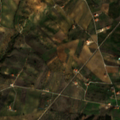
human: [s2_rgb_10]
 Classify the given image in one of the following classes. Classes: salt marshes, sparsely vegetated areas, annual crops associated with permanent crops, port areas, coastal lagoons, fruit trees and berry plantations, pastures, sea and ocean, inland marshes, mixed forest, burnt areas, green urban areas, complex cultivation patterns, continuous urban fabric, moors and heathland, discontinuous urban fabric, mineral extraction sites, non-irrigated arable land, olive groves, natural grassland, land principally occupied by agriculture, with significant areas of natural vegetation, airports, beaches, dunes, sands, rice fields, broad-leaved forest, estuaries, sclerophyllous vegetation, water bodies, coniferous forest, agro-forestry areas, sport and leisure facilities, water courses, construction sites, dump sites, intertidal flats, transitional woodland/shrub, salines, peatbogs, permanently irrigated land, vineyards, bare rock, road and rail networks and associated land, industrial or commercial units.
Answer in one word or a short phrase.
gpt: olive groves, complex cultivation patterns, land principally occupied by agriculture, with significant areas of natural vegetation, broad-leaved forest